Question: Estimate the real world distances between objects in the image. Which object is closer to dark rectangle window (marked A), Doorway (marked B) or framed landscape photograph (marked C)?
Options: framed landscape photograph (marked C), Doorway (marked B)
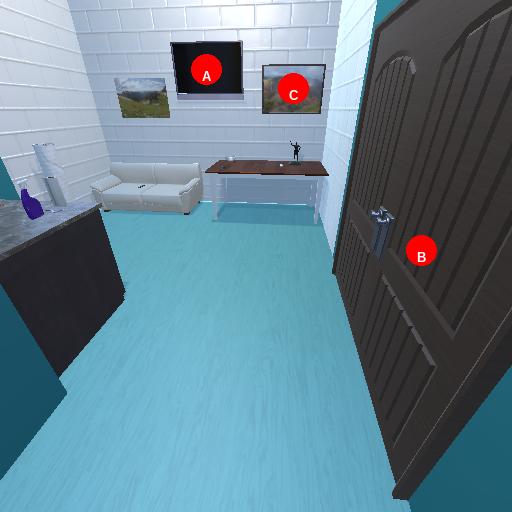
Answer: framed landscape photograph (marked C)